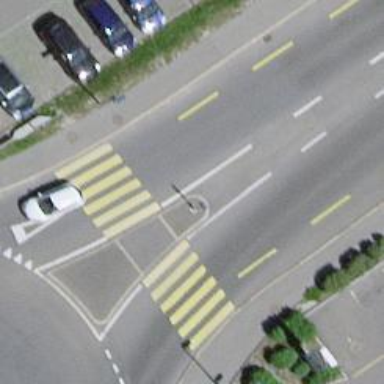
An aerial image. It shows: Marked zebra crossing with island. It is uncontrolled crossing.